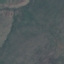
Land use / land cover: HerbaceousVegetation